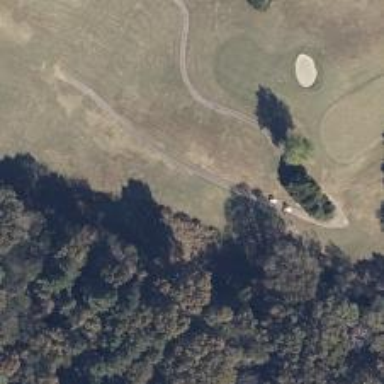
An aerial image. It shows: View of golf hole.